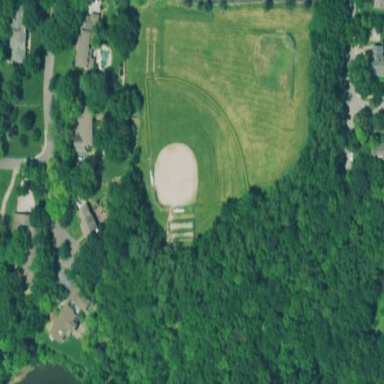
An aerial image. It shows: Baseball pitch for leisure land activities.